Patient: sex M, age 73
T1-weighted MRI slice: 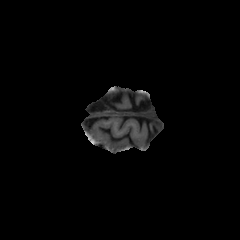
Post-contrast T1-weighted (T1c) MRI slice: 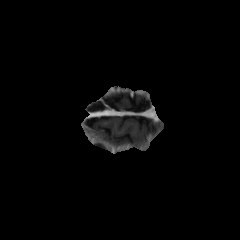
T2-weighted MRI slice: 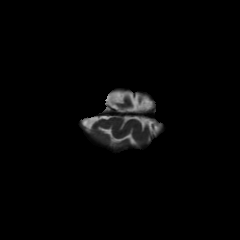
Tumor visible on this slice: yes
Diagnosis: Glioblastoma, IDH-wildtype
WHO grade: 4